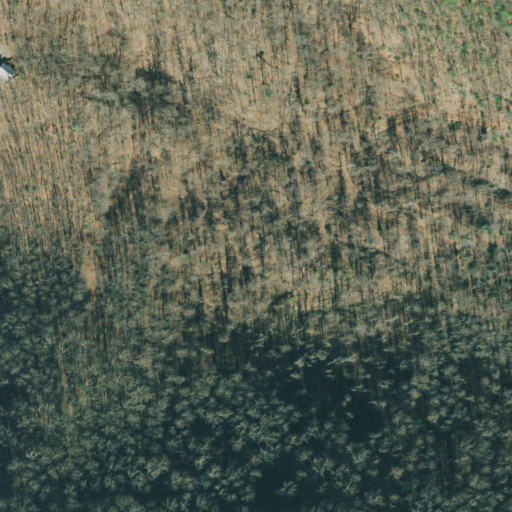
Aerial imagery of gap in Georgia named Payne Gap containing deciduous forest, mixed forest, and open development